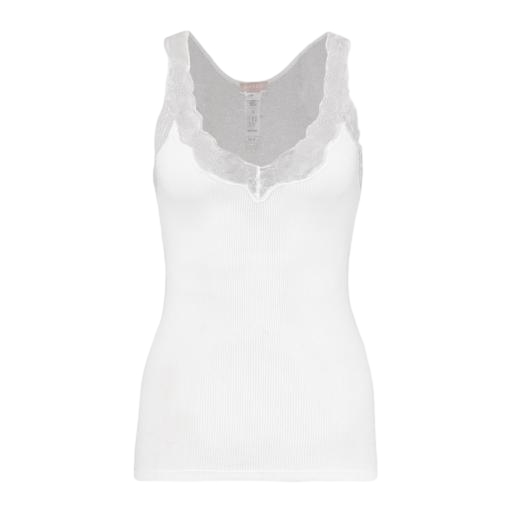
lace-trimmed ribbed tank, white maison tank top, white vest top lace, white background